Question: I have developed a fairly complex GUI tool using the Qt Designer.
For more details about the tool see: <URL>
I have defined many QDoubleSpinBox entries and by default the Qt Designer sets their right-click menu policy to:
'''
setContextMenuPolicy(QtCore.Qt.DefaultContextMenu)
'''
Now I want to add few more actions to this menu, but I simply cannot understand how this works! There is nothing in the Qt Designer which will allow me to make a "CustomContextMenu". I understand that for this I may need some coding (with which I will need help, and thus I am asking for help here), but I also need to make it globally for all SpinBox-es.
Sorry for not posting the code since it is fairly large for this form. If interested, please look at the github under "gui.py". However, there and in the .ui file there is no sign of any possibility to control the contextmenu policy for these buttons.
Instead I am posting an image of the tool (sorry for the bad image but PrtSc does not seem to work when the right button in clicked and the menu is displayed)
see GUI image here

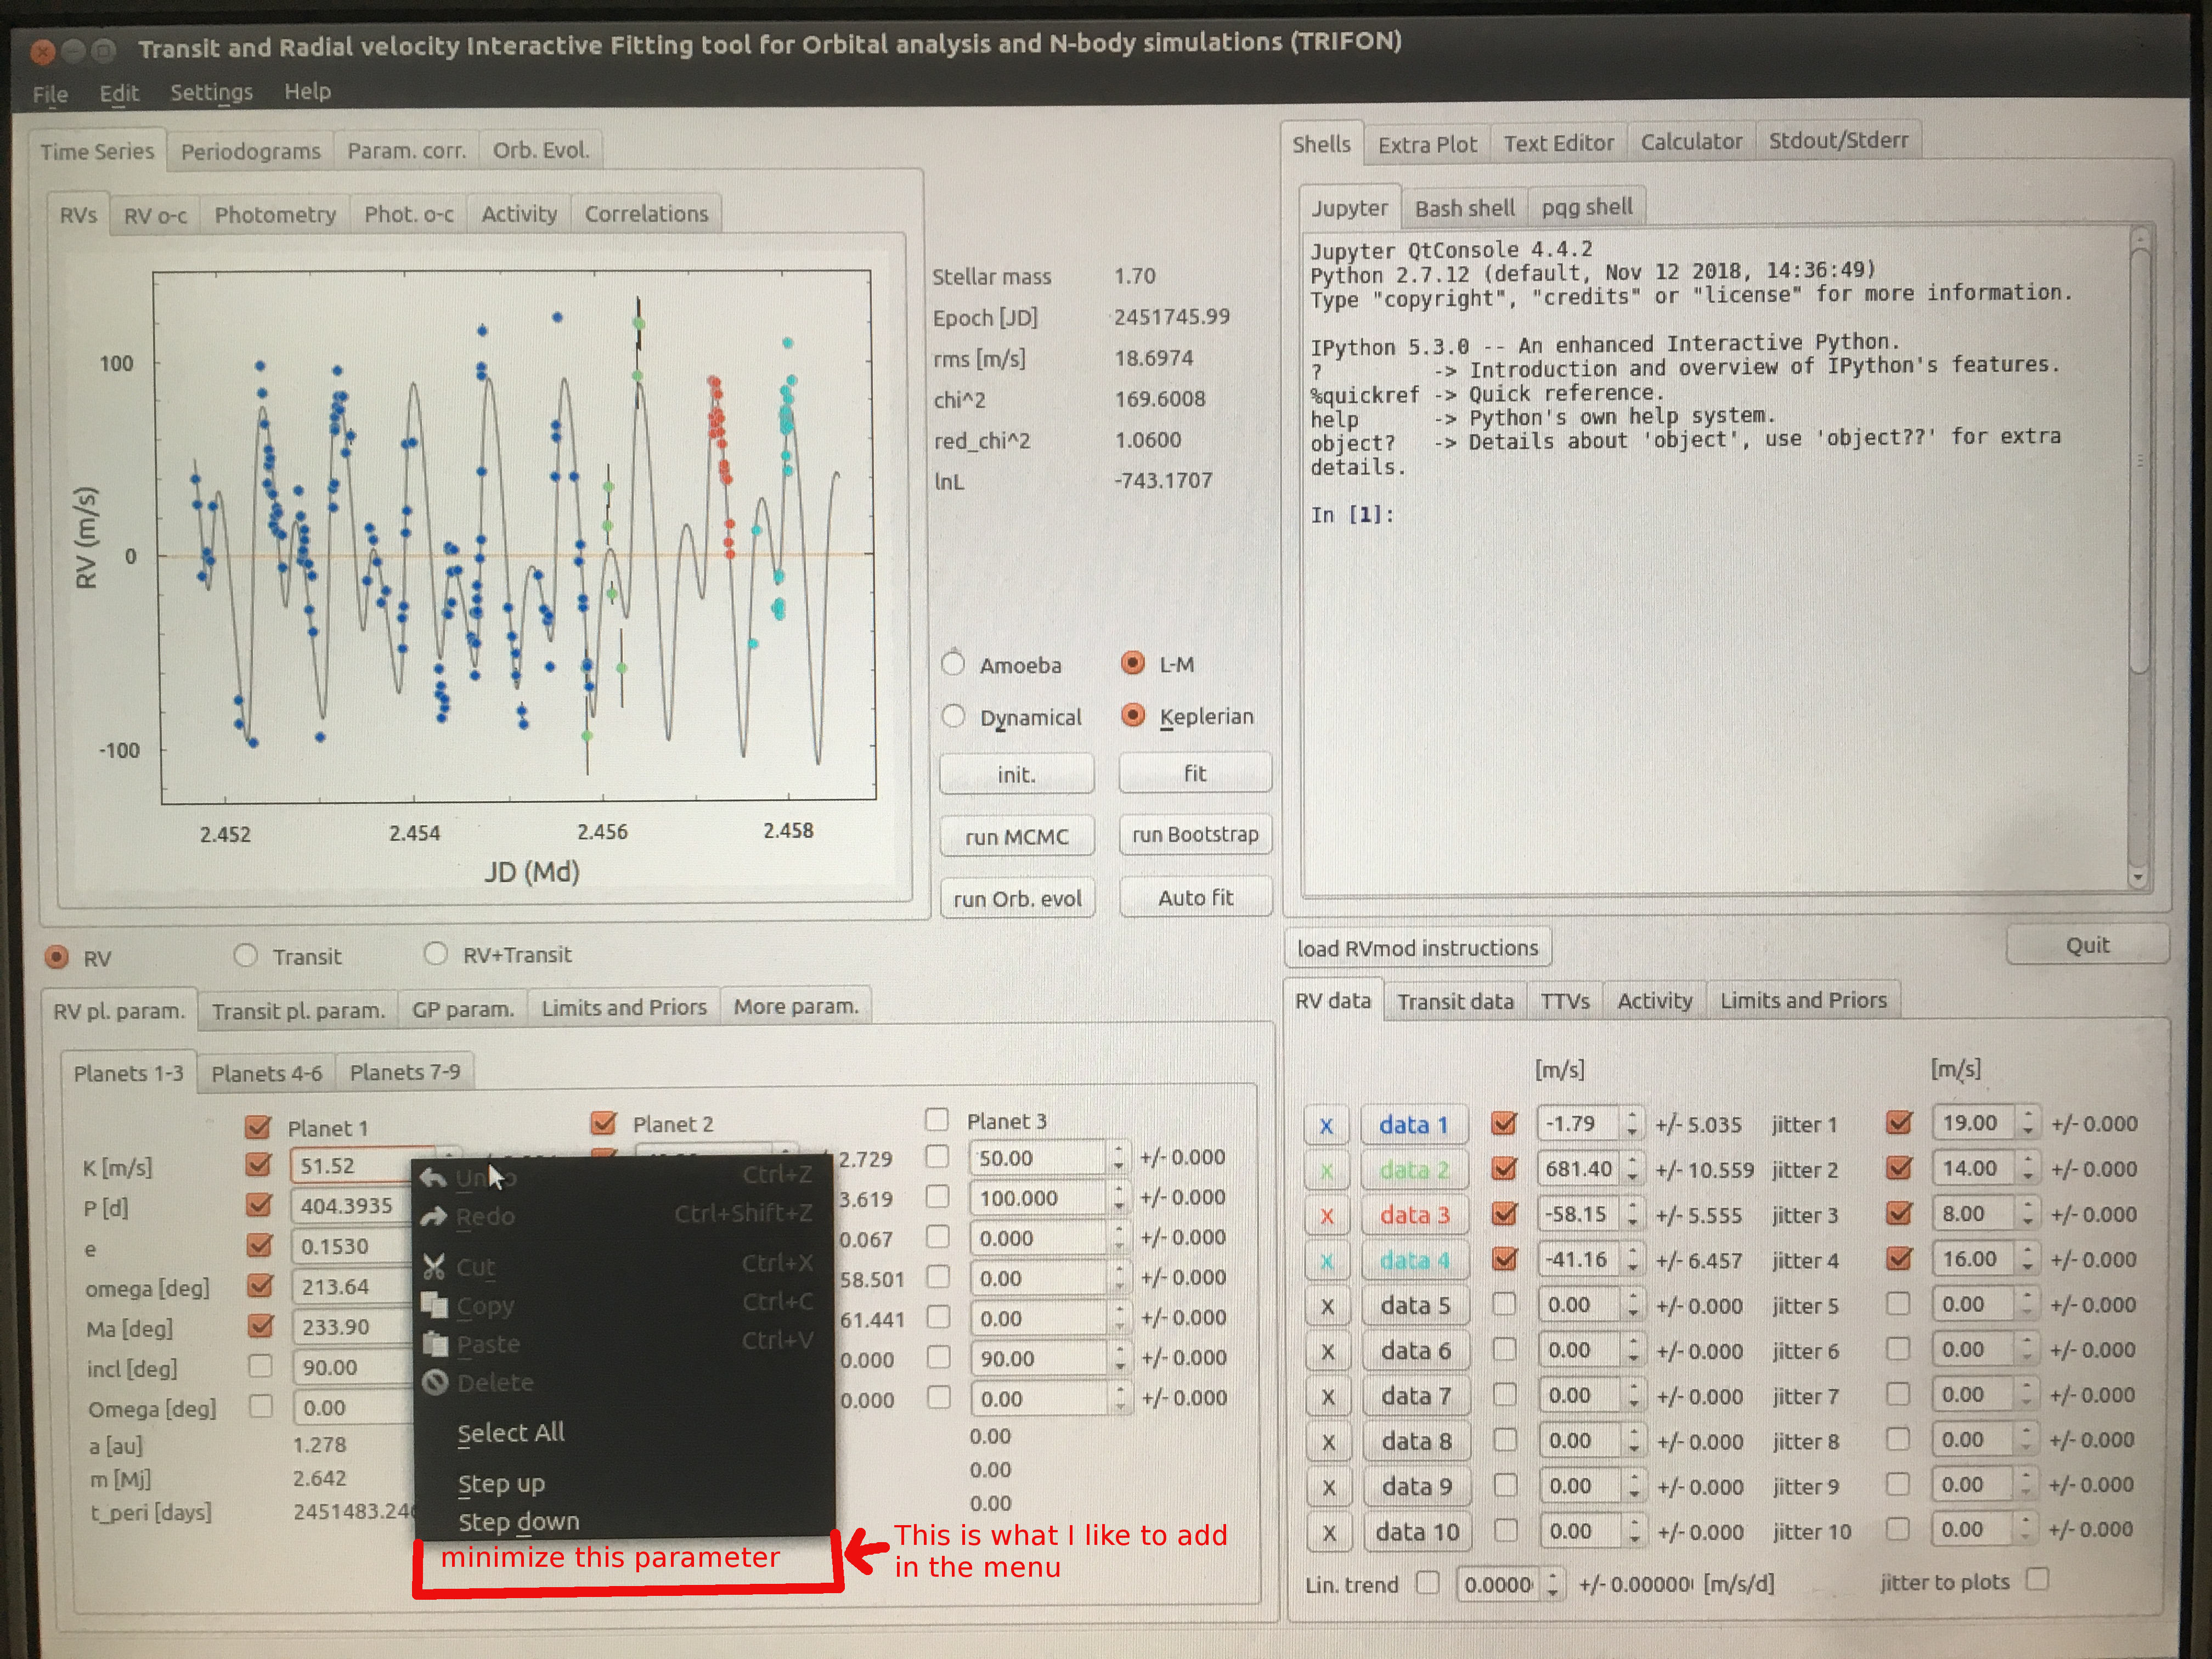
Answer: As we want to add a 'QAction' to the default context menu we first overwrite the 'contextMenuEvent' event and use a 'QTimer' to call a function that filters the 'toplevels' and get the 'QMenu' that is displayed and there we add the 'QAction':
'''
from PyQt5 import QtCore, QtWidgets
class DoubleSpinBox(QtWidgets.QDoubleSpinBox):
minimize_signal = QtCore.pyqtSignal()
def __init__(self, *args, **kwargs):
super(DoubleSpinBox, self).__init__(*args, **kwargs)
self.setContextMenuPolicy(QtCore.Qt.DefaultContextMenu)
def contextMenuEvent(self, event):
QtCore.QTimer.singleShot(0, self.add_actions)
super(DoubleSpinBox, self).contextMenuEvent(event)
@QtCore.pyqtSlot()
def add_actions(self):
for w in QtWidgets.QApplication.topLevelWidgets():
if isinstance(w, QtWidgets.QMenu) and w.objectName() == "qt_edit_menu":
w.addSeparator()
minimize_action = w.addAction("minimize this parameter")
minimize_action.triggered.connect(self.minimize_signal)
if __name__ == '__main__':
import sys
app = QtWidgets.QApplication(sys.argv)
w = DoubleSpinBox()
w.show()
sys.exit(app.exec_())
'''
---
To use DoubleSpinBox in Qt Designer, first place next to your .ui:
'''
+-- ..
+-- rvmod_gui.ui
+-- doublespinbox.py
+-- ...
'''
then you must promote the widget to do so right click on the QDoubleSpinBox and select the option "Promote to ..." by adding the following to the dialog:
<URL>
Then click on the Add button and then the Promote button.
For the other 'QDoubleSpinBox', right click and select the new Promote To option where the 'DoubleSpinBox' option is.
---
You can find an example <URL>